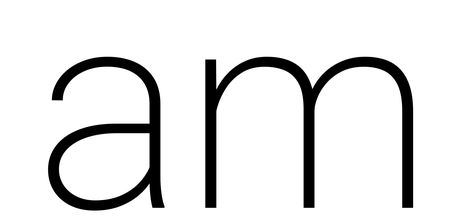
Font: Roboto_ExtraLight